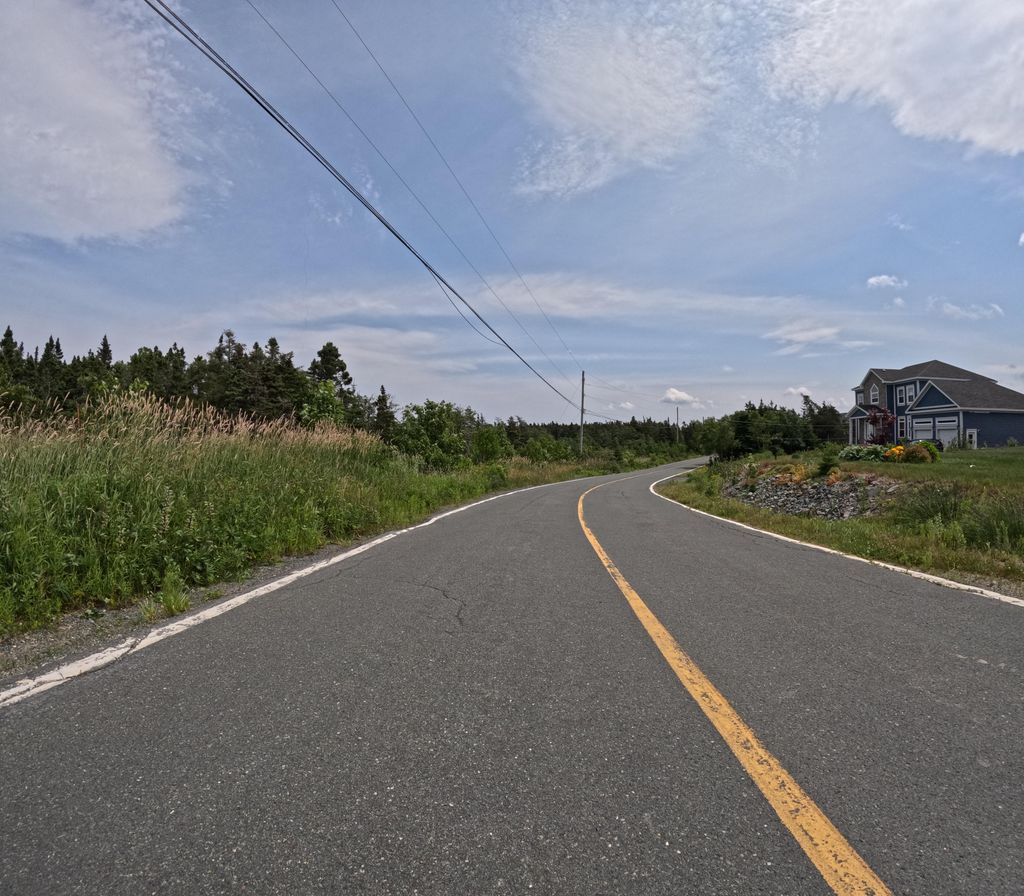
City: st_johns